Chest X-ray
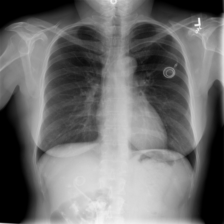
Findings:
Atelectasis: negative
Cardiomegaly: negative
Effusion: negative
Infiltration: negative
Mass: negative
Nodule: negative
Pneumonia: negative
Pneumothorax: negative
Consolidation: negative
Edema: negative
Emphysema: negative
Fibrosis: negative
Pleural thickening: negative
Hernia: negative